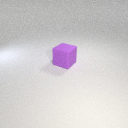
large purple rubber cube